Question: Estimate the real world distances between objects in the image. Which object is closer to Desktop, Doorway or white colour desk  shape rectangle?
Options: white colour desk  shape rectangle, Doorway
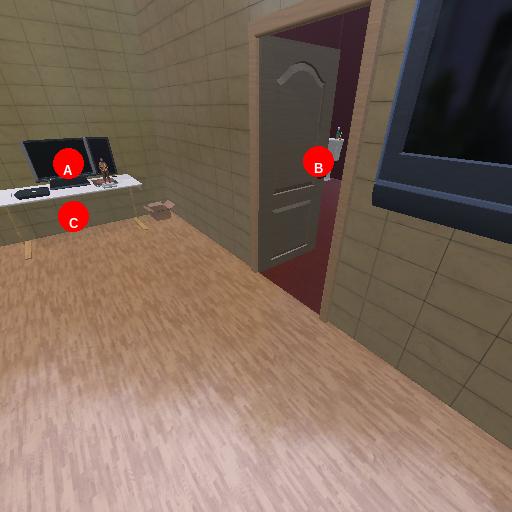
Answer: white colour desk  shape rectangle